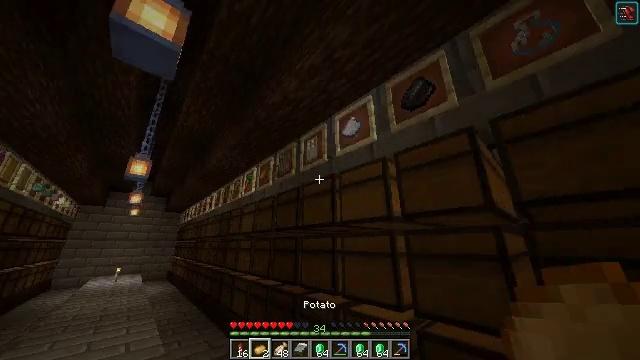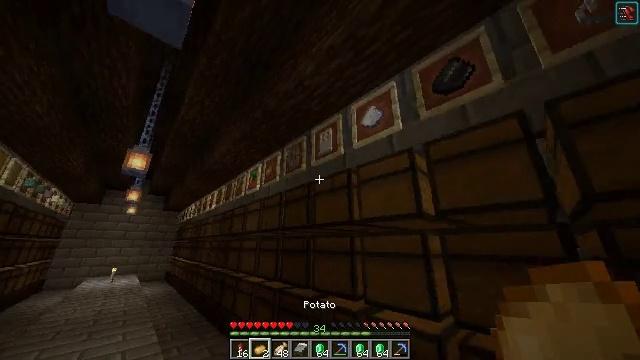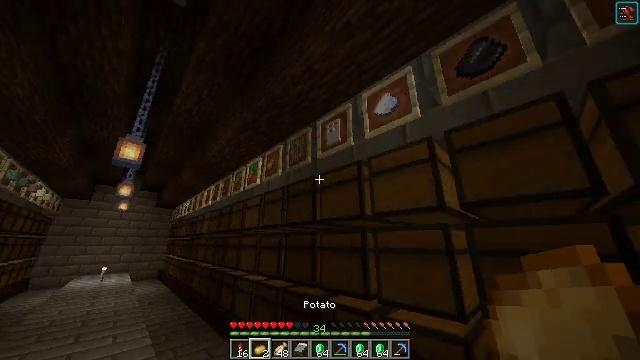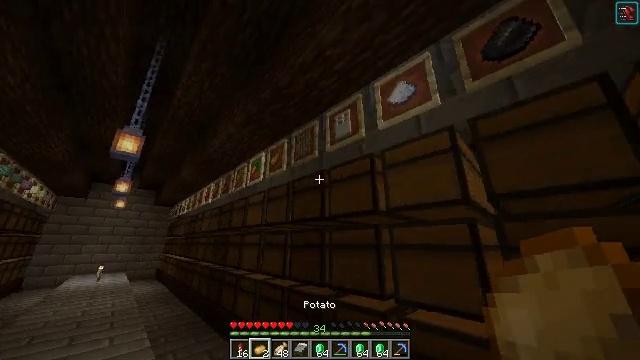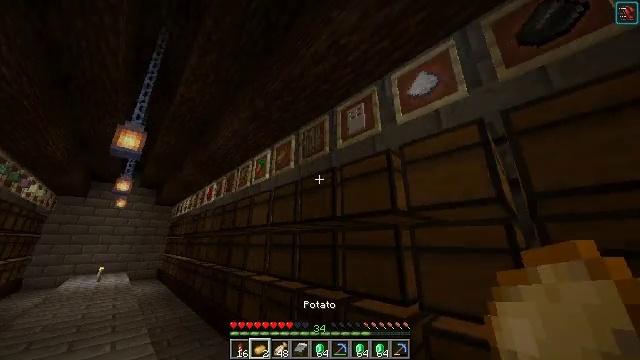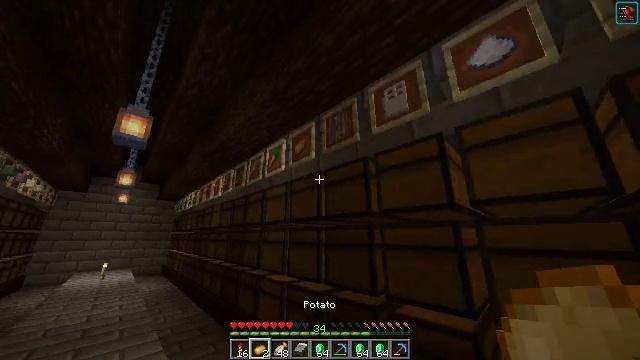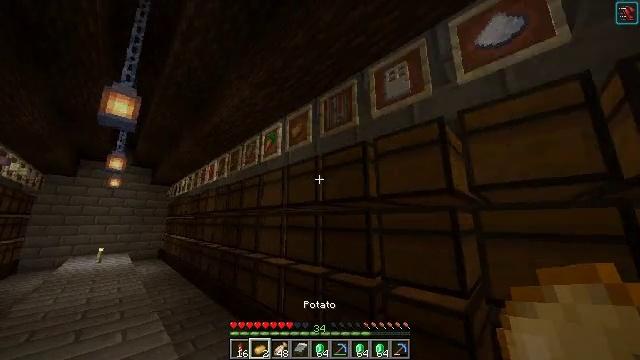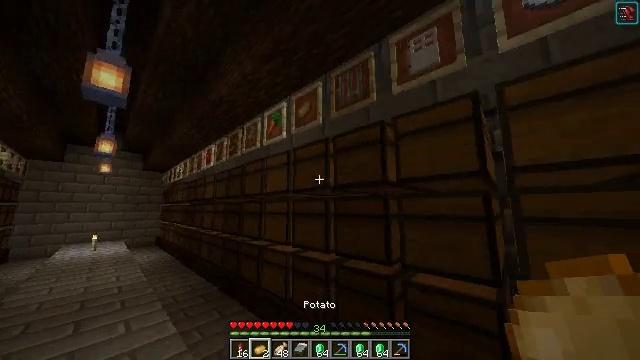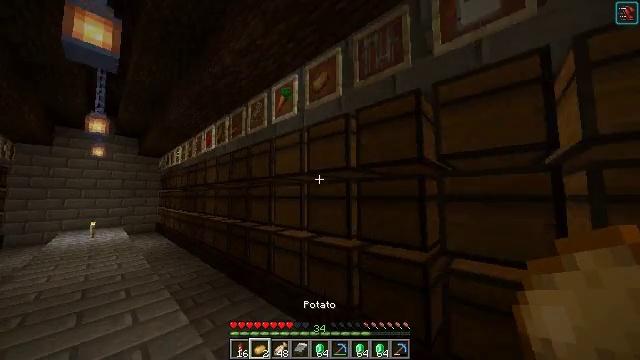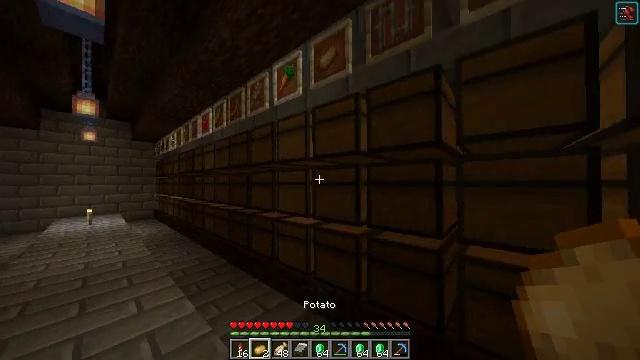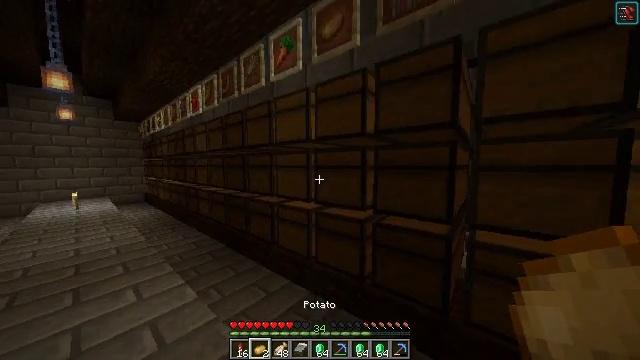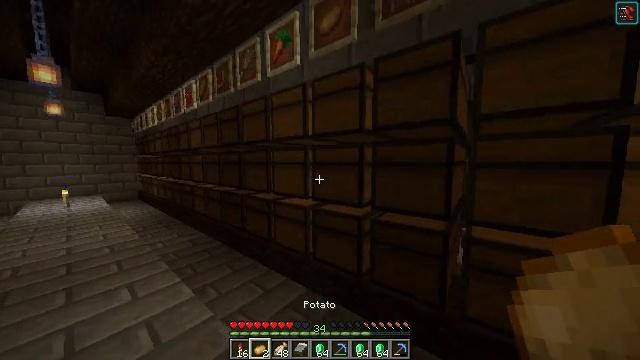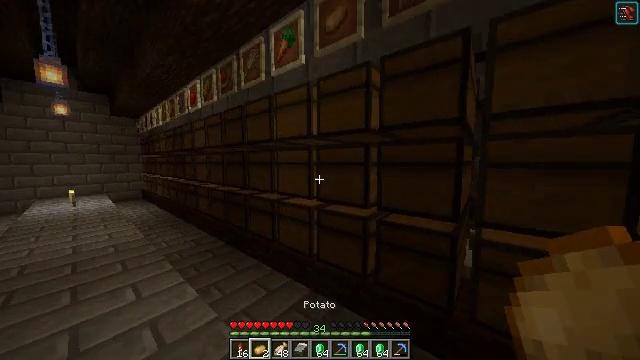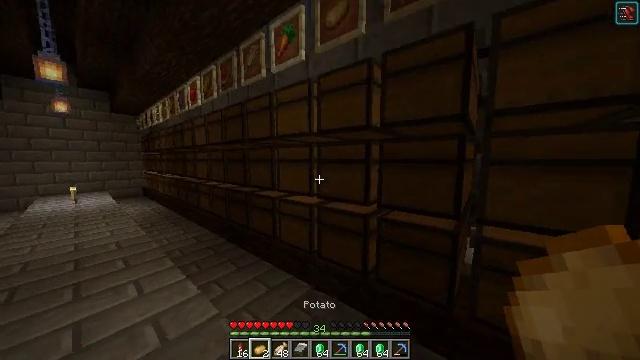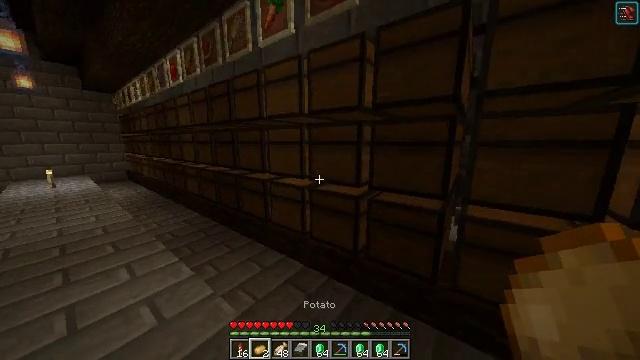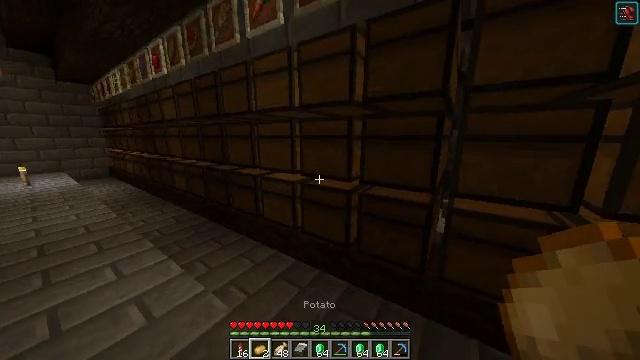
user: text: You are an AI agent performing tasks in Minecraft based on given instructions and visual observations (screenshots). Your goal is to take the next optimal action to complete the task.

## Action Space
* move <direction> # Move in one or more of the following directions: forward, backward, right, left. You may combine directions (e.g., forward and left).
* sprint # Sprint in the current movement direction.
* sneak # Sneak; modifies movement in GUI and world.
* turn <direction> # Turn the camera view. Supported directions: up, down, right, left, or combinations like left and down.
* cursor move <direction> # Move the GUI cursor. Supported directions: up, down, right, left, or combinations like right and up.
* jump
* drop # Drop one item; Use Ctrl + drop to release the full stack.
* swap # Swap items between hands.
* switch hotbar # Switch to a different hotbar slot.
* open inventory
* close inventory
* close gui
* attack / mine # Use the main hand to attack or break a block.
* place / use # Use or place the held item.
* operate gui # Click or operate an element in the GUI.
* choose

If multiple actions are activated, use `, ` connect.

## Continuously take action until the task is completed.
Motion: motion action
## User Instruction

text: Interact with the crafting table to make an emerald block.
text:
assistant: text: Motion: move forward and move left
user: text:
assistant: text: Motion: move forward and move left, turn right
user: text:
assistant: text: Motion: move forward and move left
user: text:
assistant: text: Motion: move forward and move left
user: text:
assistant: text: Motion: move forward and move left, turn down
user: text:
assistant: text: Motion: move forward and move left, turn right and down
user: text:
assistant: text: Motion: move forward and move left, turn right and down
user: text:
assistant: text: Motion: move forward and move left, turn down
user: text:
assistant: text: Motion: turn down
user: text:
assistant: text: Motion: turn right and down
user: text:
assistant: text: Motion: turn right
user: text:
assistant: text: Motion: no_op
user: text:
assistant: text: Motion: no_op
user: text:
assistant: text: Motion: turn right and down
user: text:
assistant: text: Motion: turn right and down
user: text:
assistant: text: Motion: turn right and down
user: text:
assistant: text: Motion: turn down
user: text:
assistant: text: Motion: turn down
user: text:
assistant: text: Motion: use / place
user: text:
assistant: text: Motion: use / place
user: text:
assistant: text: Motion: no_op
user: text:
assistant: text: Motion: no_op
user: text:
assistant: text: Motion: no_op
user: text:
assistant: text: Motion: no_op
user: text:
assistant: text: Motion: no_op
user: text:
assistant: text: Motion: no_op
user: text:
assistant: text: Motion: no_op
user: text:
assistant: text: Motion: sneak
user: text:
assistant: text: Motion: sneak
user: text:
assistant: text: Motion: sneak, cursor move left